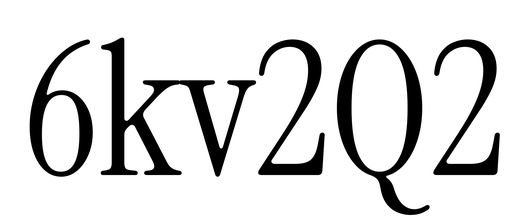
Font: InstrumentSerif-Regular